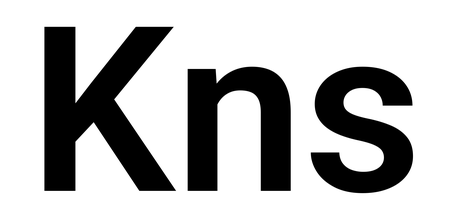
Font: Roboto_SemiBold